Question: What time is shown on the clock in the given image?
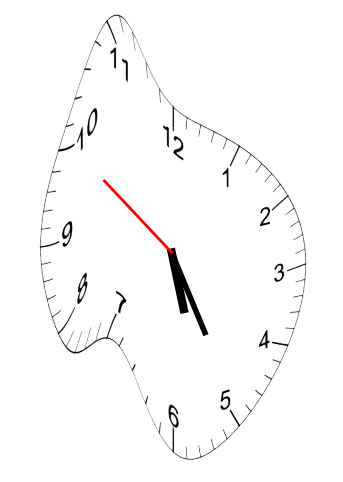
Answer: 05:24:50